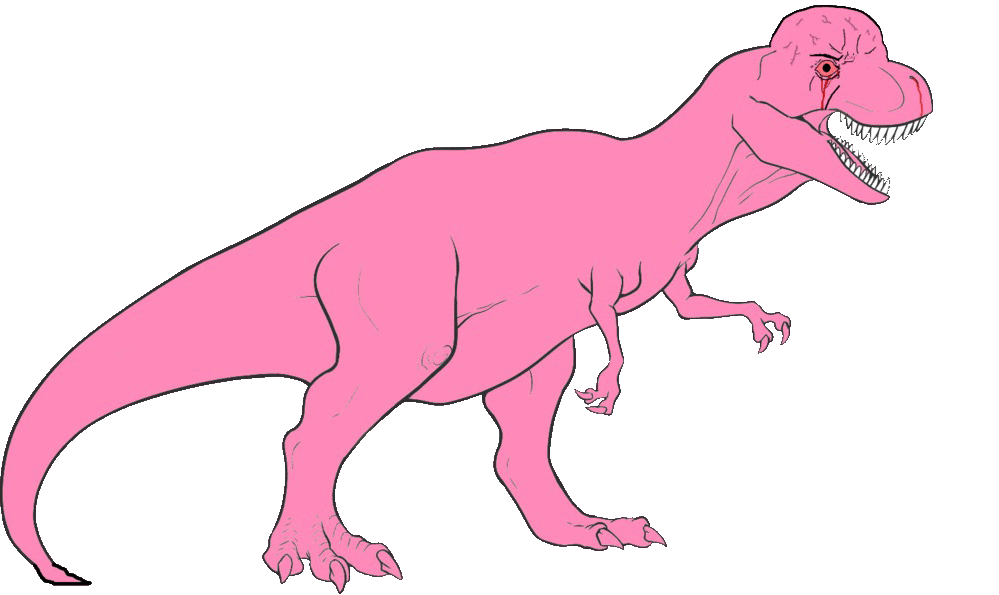
Label: 5_Rage